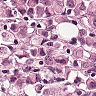
Metastatic tissue present: yes